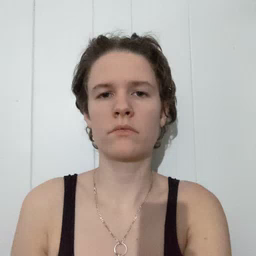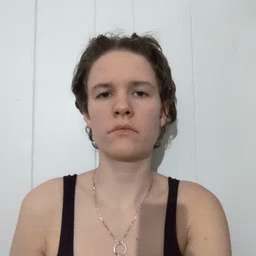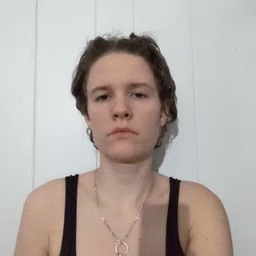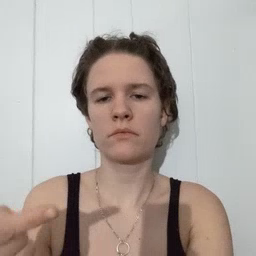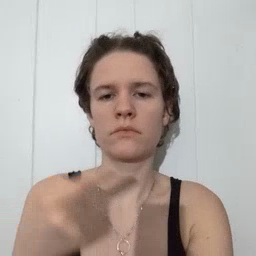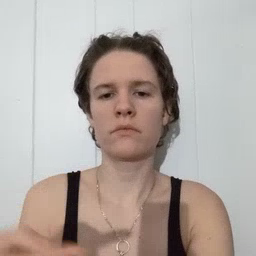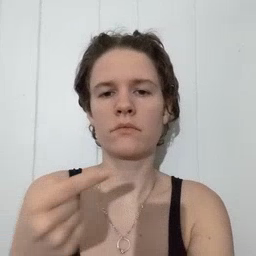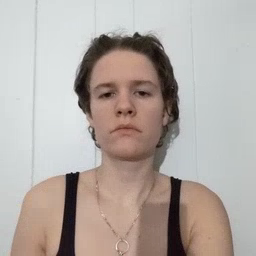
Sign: owie